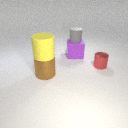
large brown metal cylinder to the left of large purple rubber cube